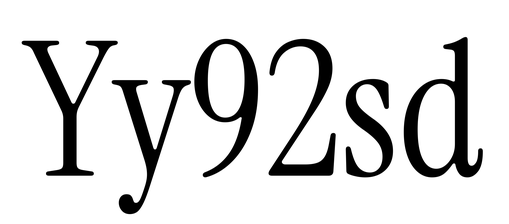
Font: InstrumentSerif-Regular